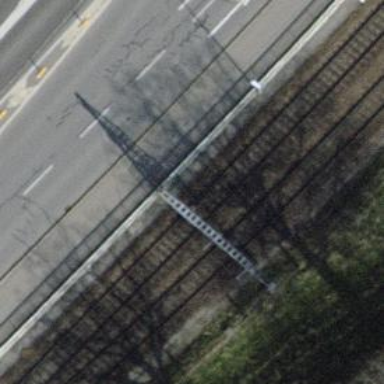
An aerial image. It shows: Single-track railway with electrified contact lines.